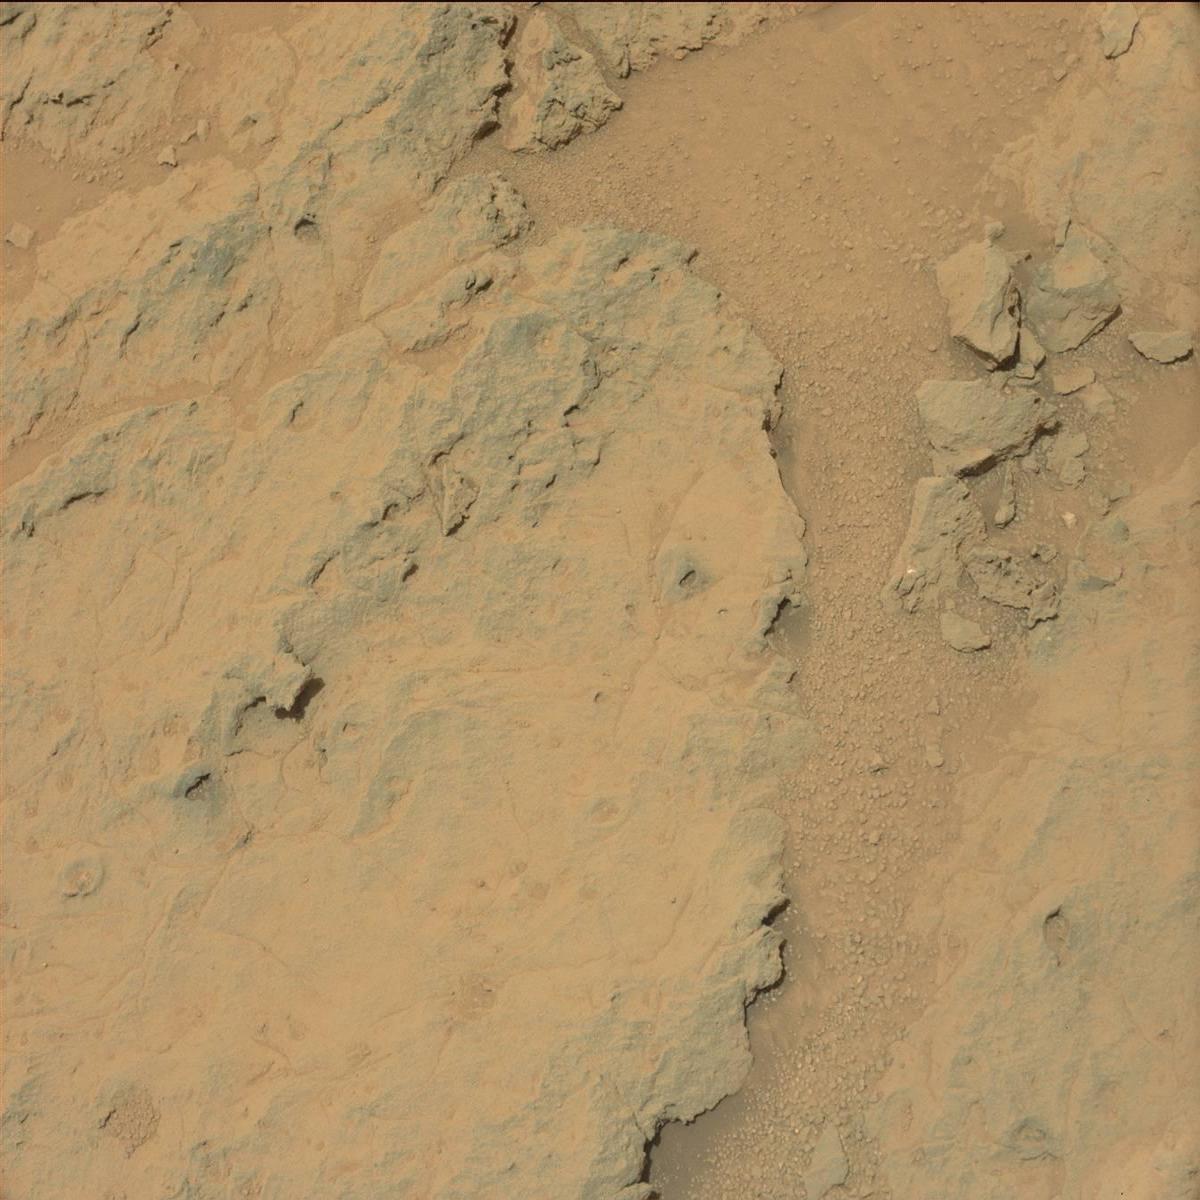
Terrain classes present: Bedrock, Rock, Sand / Soil